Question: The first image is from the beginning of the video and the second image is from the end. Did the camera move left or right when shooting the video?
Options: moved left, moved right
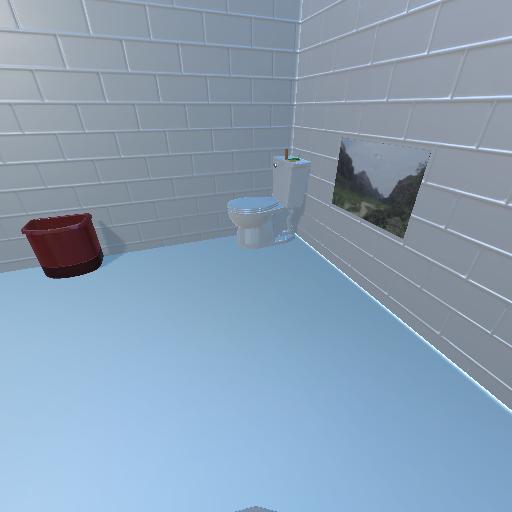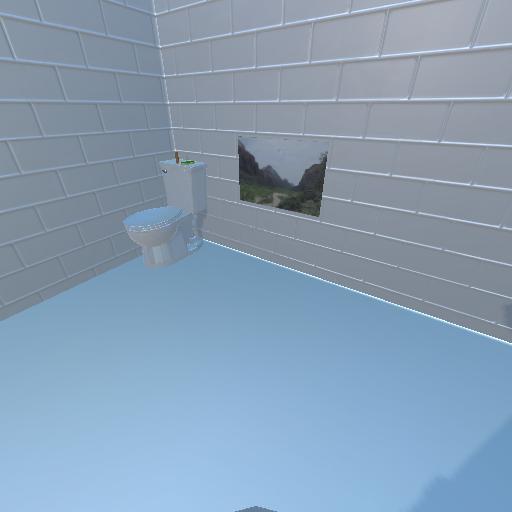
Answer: moved left